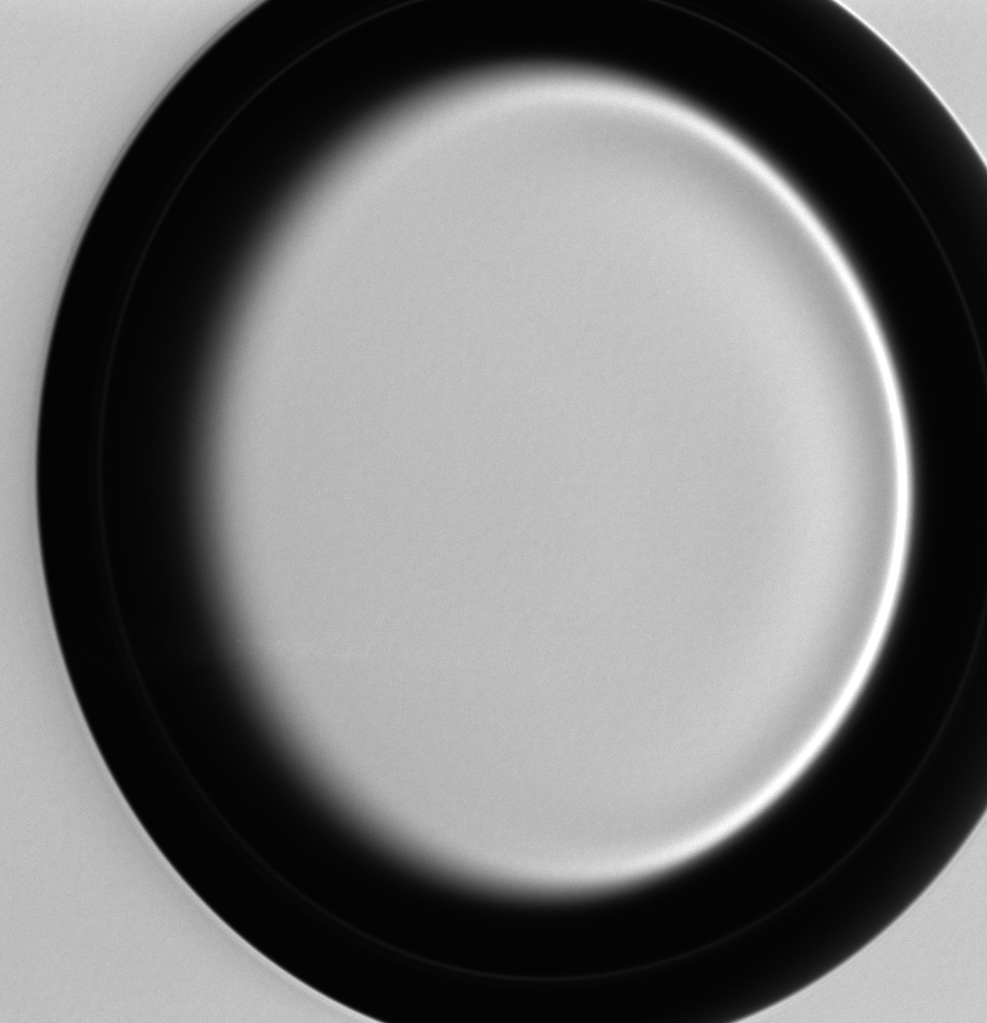
Label: bubble